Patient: sex M, age 47
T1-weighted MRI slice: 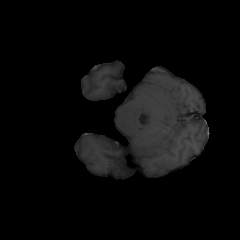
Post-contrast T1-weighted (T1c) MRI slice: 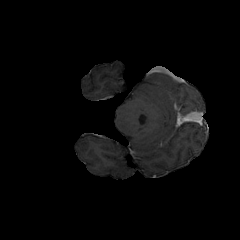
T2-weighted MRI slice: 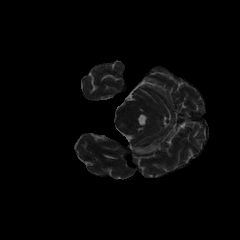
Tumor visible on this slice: yes
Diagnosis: Astrocytoma, IDH-wildtype
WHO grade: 3